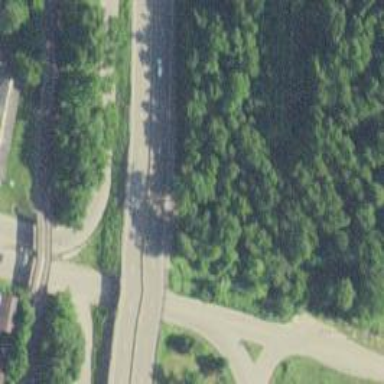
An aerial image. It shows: Expressway with asphalt surface and classified as primary highway.